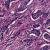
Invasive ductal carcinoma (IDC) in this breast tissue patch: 1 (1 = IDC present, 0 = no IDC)